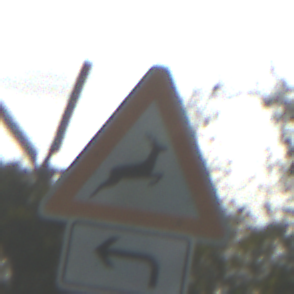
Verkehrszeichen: WildwechselLinks
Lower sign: RichtungsangabeDurchPfeile2
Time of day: MorningAfternoon
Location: Outdoor (Suburban)
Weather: PartlyCloudy
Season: NotSpecified
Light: Natural